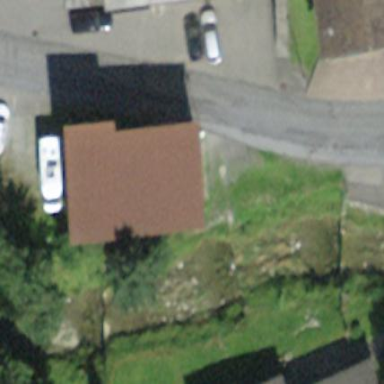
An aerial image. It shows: Shed.